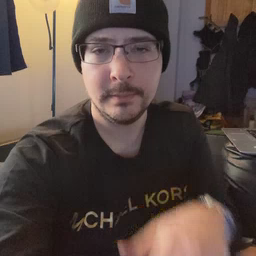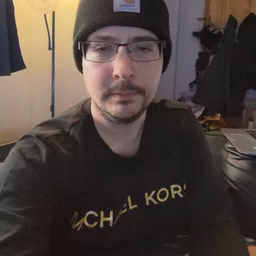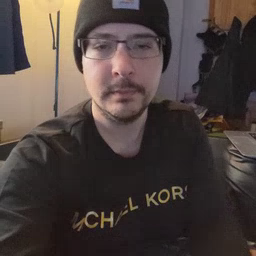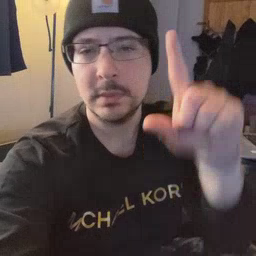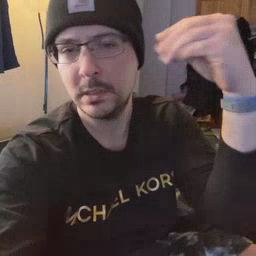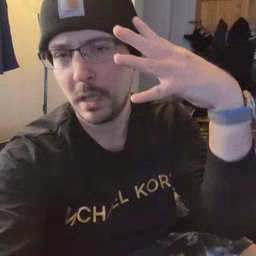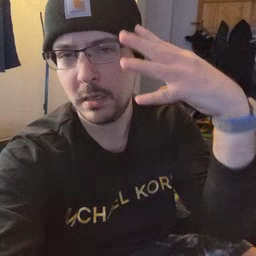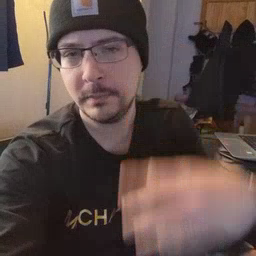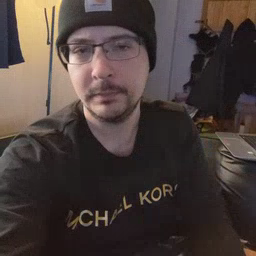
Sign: sun